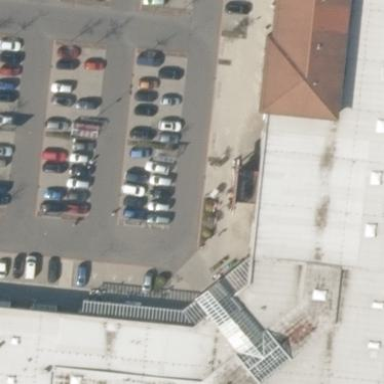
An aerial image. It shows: Mall building.